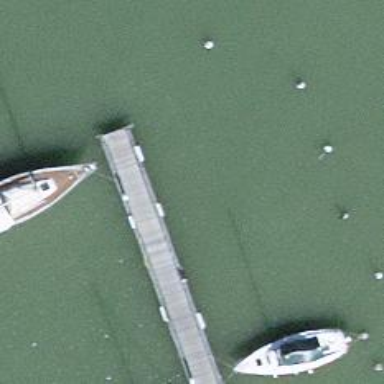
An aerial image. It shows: Footway leading to man-made pier.